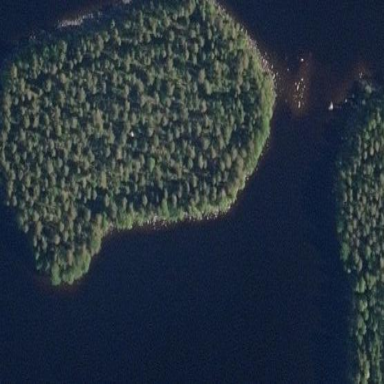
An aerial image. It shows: Islet.